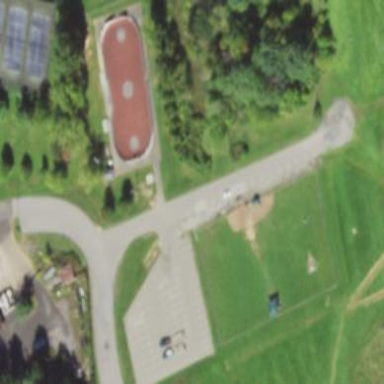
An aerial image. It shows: Fenced dog park area for leisure land.